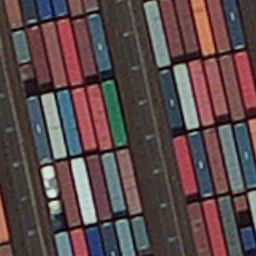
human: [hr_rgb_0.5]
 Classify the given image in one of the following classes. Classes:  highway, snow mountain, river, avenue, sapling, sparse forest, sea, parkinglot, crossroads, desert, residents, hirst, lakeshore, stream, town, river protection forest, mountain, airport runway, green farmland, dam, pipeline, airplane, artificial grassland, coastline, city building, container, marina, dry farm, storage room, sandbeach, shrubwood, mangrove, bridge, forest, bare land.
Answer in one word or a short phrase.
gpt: container